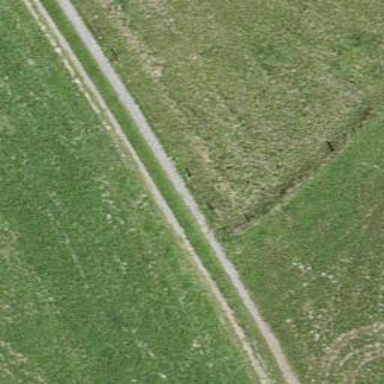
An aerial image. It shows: Track road with grade4 tracktype.